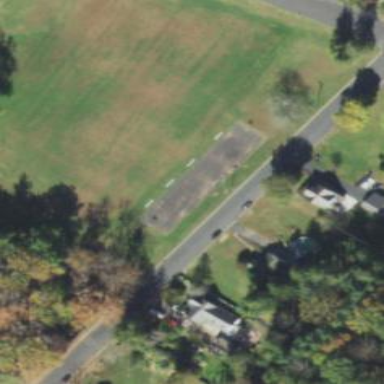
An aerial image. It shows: Paved basketball court.